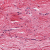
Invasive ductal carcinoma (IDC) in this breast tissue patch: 0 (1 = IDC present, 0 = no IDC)